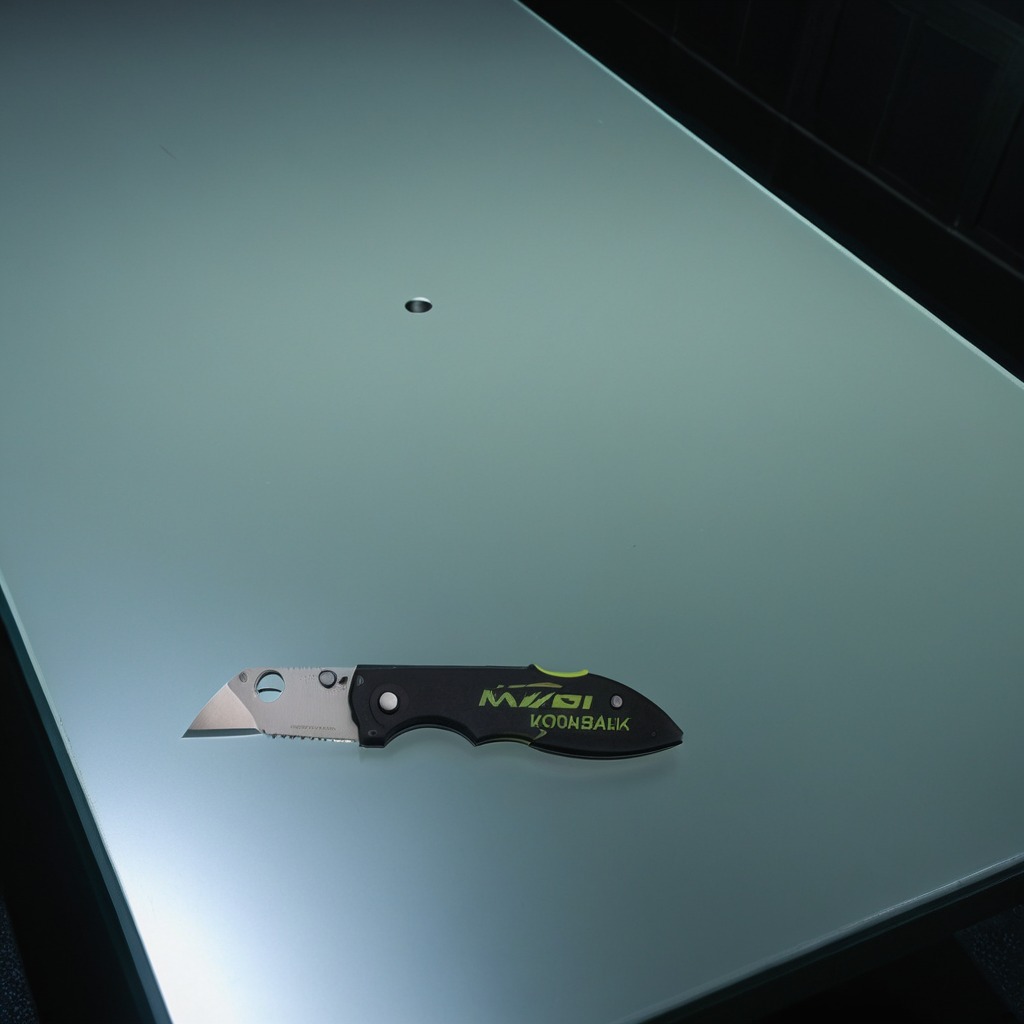
A utility knife is lying on the clean empty table in a railway signal maintenance room.